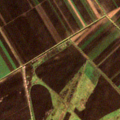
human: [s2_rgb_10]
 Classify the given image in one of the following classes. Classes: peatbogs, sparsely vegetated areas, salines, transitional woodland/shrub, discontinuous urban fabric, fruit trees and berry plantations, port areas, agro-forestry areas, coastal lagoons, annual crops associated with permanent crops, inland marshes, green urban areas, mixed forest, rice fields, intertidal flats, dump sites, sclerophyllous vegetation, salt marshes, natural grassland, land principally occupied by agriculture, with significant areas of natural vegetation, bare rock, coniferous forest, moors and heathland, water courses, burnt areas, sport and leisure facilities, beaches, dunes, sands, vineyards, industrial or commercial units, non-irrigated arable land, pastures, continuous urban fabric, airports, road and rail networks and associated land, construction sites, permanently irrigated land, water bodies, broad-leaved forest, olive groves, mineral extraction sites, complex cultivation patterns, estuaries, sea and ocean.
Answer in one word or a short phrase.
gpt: non-irrigated arable land, land principally occupied by agriculture, with significant areas of natural vegetation